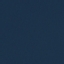
Label: SeaLake